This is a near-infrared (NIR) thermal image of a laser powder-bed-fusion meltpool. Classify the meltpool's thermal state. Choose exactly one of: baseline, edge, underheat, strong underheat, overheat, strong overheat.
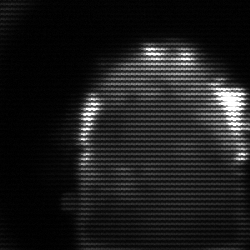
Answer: baseline